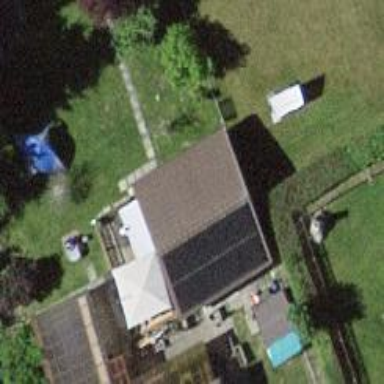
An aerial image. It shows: Shed.